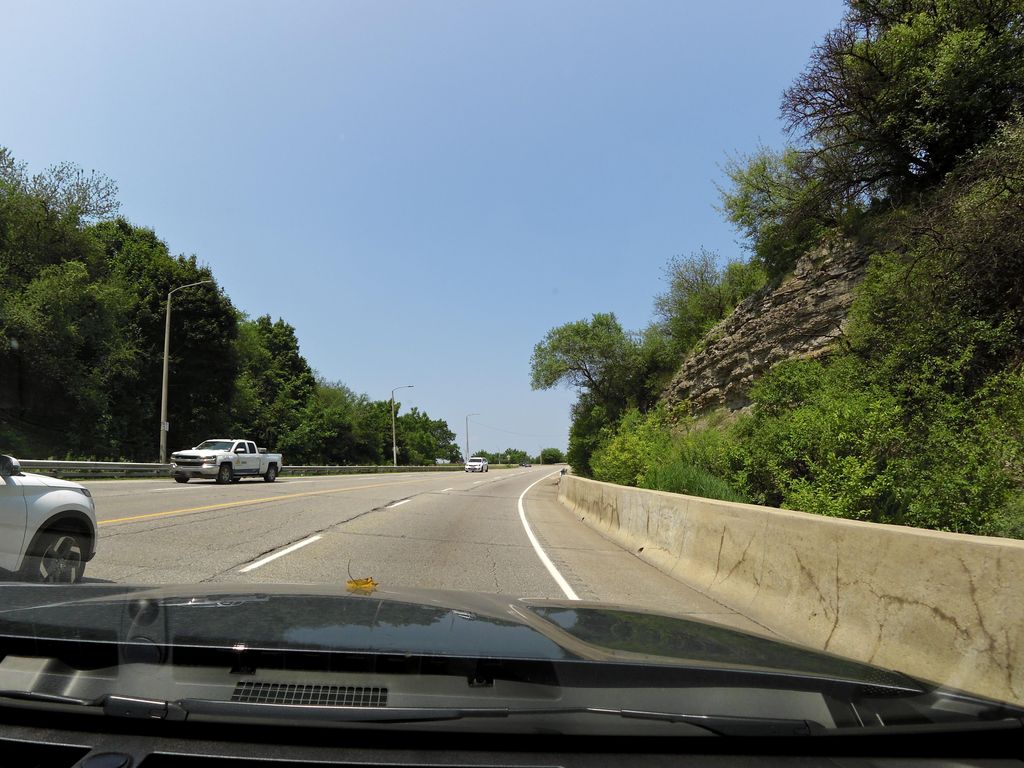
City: hamilton